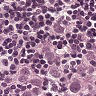
Metastatic tissue present: yes